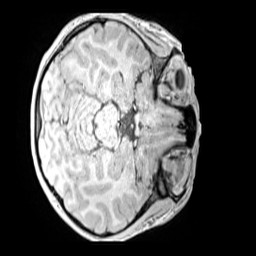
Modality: MP2RAGE
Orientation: axial
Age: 12
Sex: female
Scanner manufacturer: siemens
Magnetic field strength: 3 T
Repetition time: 4 s
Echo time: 0.00299 s